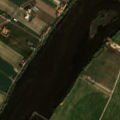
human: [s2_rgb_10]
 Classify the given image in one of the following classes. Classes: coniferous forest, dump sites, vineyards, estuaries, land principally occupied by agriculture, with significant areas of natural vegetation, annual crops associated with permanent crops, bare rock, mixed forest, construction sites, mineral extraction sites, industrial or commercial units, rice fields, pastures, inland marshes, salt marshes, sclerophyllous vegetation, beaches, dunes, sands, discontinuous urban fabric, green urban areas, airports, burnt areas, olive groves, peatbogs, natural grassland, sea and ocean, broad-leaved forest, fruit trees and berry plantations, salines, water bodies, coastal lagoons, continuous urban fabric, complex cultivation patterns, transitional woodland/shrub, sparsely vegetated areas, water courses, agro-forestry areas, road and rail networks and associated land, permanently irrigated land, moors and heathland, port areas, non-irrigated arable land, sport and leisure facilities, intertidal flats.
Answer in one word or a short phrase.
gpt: permanently irrigated land, water courses